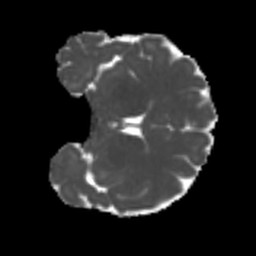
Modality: MD
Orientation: coronal
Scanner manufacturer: siemens
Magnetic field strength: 3 T
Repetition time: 4 s
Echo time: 0.0594 s